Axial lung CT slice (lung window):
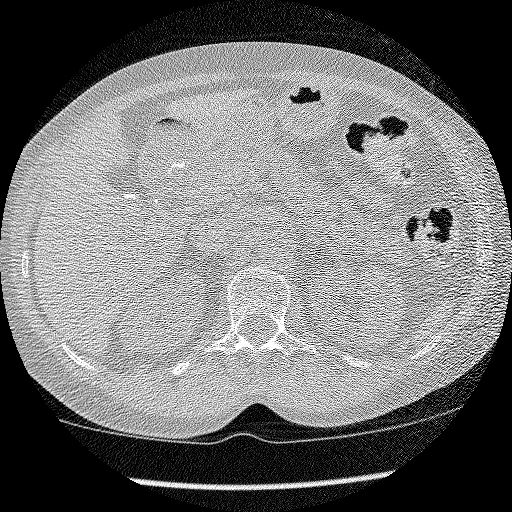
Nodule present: no